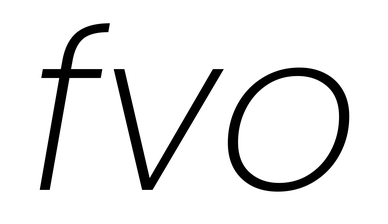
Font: Poppins-ExtraLightItalic